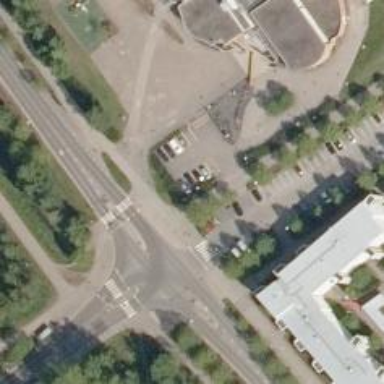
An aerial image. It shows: Uncontrolled crossing on the road.